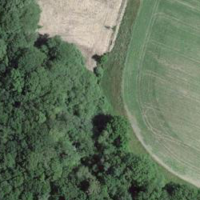
EUNIS habitat code: 41
Species observed at this site:
Dactylorhiza maculata